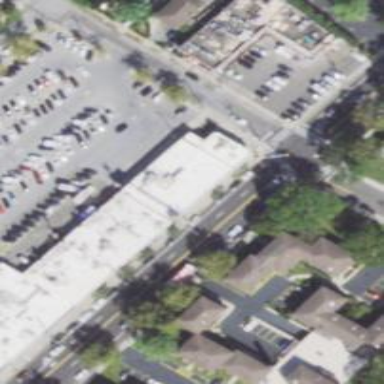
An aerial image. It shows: Pharmacy providing healthcare services.